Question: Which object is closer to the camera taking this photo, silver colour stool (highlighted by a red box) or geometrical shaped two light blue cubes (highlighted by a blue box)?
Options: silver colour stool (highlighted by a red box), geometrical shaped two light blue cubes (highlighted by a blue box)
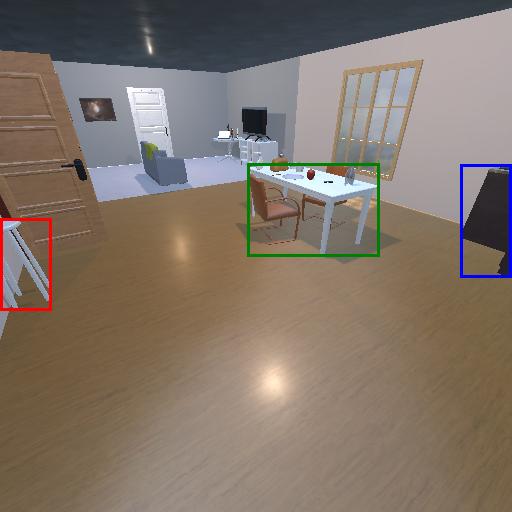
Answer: silver colour stool (highlighted by a red box)